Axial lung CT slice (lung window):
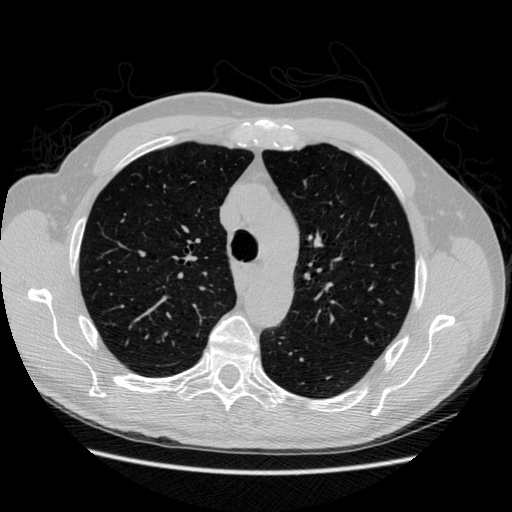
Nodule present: no